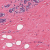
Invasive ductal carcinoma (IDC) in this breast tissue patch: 0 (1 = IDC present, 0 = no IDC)